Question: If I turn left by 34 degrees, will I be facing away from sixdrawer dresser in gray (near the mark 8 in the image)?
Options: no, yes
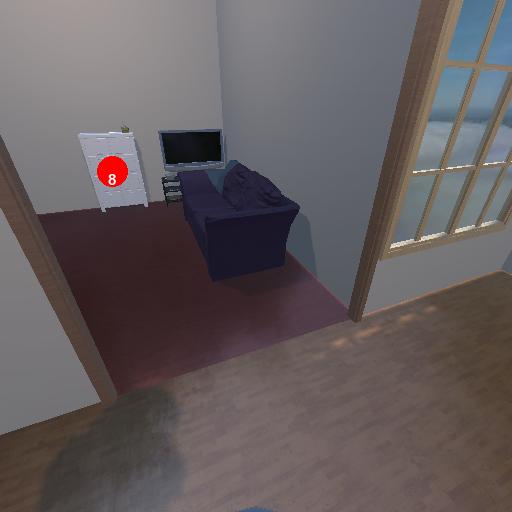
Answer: no